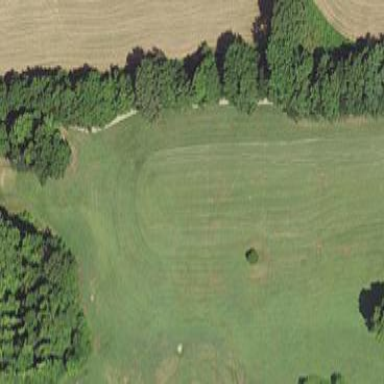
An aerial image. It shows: Rough area on grassy golf course.